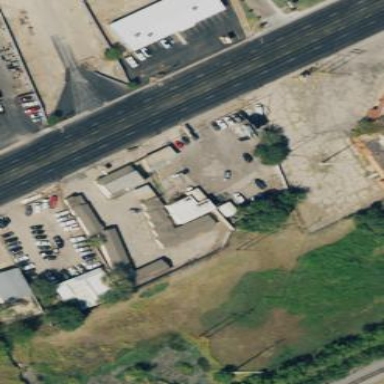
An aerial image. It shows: Commercial area with motel catering to tourists.